Question: Ive got a mysqli query like so:
'''
$stmt = $mysqli->prepare("INSERT INTO vacancies(title,employer,hours,pay,pay_term,location,qualification,apply,desc,status,end_date,int_start,poss_start) VALUES (?,?,?,?,?,?,?,?,?,?,?,?,?)");
$stmt->bind_param(
$_POST['title'],
$_POST['employer'],
$_POST['hours'],
$_POST['pay'],
$_POST['pay_term'],
$_POST['location'],
$_POST['qualification'],
$_POST['apply'],
$_POST['desc'],
$_POST['status'],
$_POST['end_date'],
$_POST['int_start'],
$_POST['poss_start']);
$stmt->execute();
$stmt->close();
}
'''
and afterwards I have added:
'''
if ($stmt->execute()) { // exactly like this!
echo "Yup that executed";
}else {
echo "There was a problem with the statement";
}
'''
However, none of those echos work.
What I would like is a success message to be displayed if the row has entered successfully and if not display an error.
'''
$con=mysqli_connect("localhost","xxx","xxx","xxx");
// Check connection
if (mysqli_connect_errno()) {
echo "Failed to connect to MySQL: " . mysqli_connect_error();
}else {
$stmt = $mysqli->prepare("INSERT INTO vacancies(title,employer,hours,pay,pay_term,location,qualification,apply,employdesc,status,end_date,int_start,poss_start) VALUES (?,?,?,?,?,?,?,?,?,?,?,?,?)");
$stmt->bind_param(
$_POST['title'],
$_POST['employer'],
$_POST['hours'],
$_POST['pay'],
$_POST['pay_term'],
$_POST['location'],
$_POST['qualification'],
$_POST['apply'],
$_POST['employdesc'],
$_POST['status'],
$_POST['end_date'],
$_POST['int_start'],
$_POST['poss_start']);
$stmt->execute();
$stmt->close();
}
if (!$stmt->execute()) {
echo "Execute failed: (" . $stmt->errno . ") " . $stmt->error;
}
'''

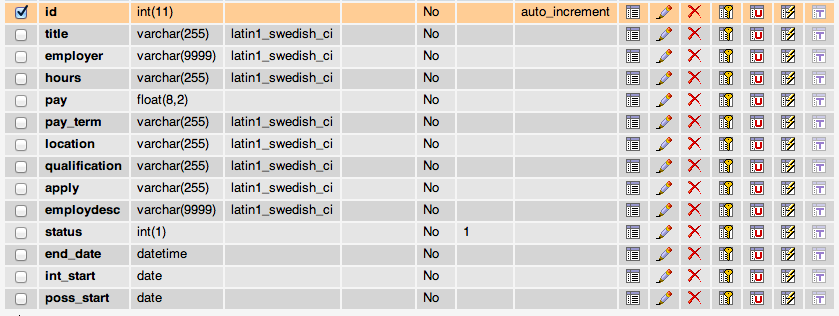
Answer: 'desc' is a MySQL <URL>
Either choose another name or wrap it in backticks
'''
(title,employer,hours,pay,pay_term,location,qualification,apply,'desc',status,end_date,int_start,poss_start)
'''
Plus,
Replace with: (not knowing what your DB schema is, modify if columns are INT)
'''
$stmt->bind_param("sssssssssssss",
$_POST['title'],
$_POST['employer'],
$_POST['hours'],
$_POST['pay'],
$_POST['pay_term'],
$_POST['location'],
$_POST['qualification'],
$_POST['apply'],
$_POST['desc'],
$_POST['status'],
$_POST['end_date'],
$_POST['int_start'],
$_POST['poss_start']);
$stmt->execute();
$stmt->close();
'''
Add error reporting:
'''
if (!$stmt->execute()) {
echo "Execute failed: (" . $stmt->errno . ") " . $stmt->error;
'''
---
## Edit - test DB
Here is my test code:
'''
<?php
DEFINE ('DB_USER', 'xxx');
DEFINE ('DB_PASSWORD', 'xxx');
DEFINE ('DB_HOST', 'xxx');
DEFINE ('DB_NAME', 'xxx');
$db = @mysqli_connect (DB_HOST, DB_USER, DB_PASSWORD, DB_NAME)
OR die("could not connect");
$_POST['name'] = "Larry";
$_POST['pay'] = 50.5;
$sql = "INSERT INTO my_test_table (name, pay, date) VALUES (?,?,NOW())";
if (!$stmt = $db->prepare($sql)) {
die($db->error);
}
$stmt->bind_param("ss", $_POST['name'], $_POST['pay']);
if (!$stmt->execute()) {
die($stmt->error);
}
else{
echo "Data entered.";
}
$stmt->close();
'''